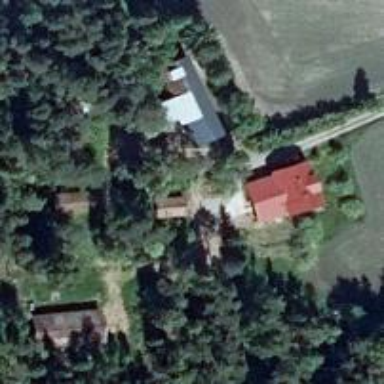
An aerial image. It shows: Farmyard in rural farm setting.